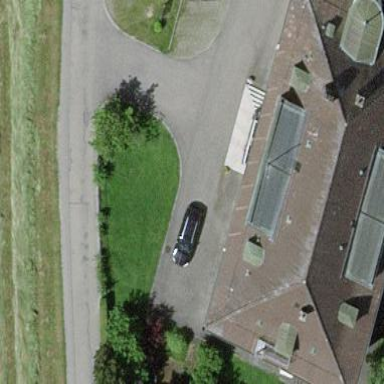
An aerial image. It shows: Office building with hipped roof shape.